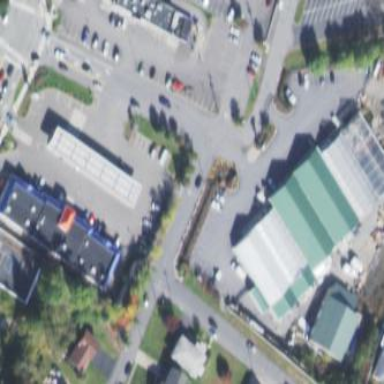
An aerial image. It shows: Fuel station.